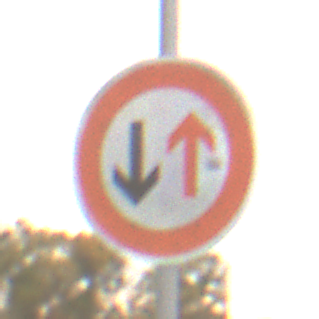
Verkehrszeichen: VorrangDesGegenverkehrs
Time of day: MorningAfternoon
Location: Outdoor (Nature)
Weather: Overcast
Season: NotSpecified
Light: Natural